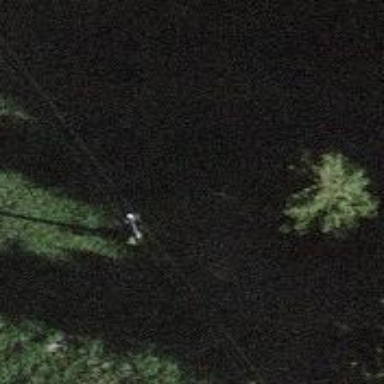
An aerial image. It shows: Power pole.